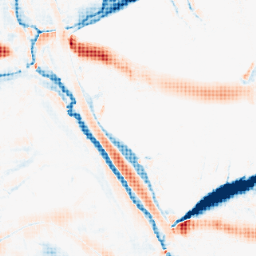
Category: morphological
Decomposition family: morphological_ellipse
Decomposition parameters: operation: average
width: 30
height: 10
Upsampling method: sinc_hamming
Upsampling parameters: scale: 4
kernel_size: 4
Upsampling scale: 4